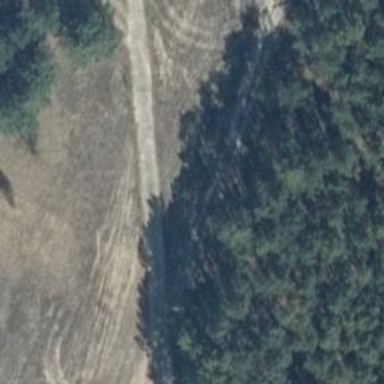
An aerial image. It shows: Track road made of concrete plates.